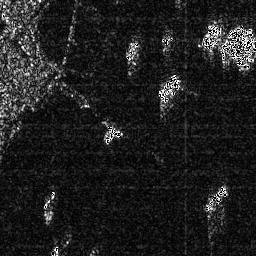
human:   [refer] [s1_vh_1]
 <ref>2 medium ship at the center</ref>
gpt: <box>[[59, 28, 72, 41, 0]], [[38, 47, 48, 56, 0]]</box>